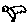
Label: bird